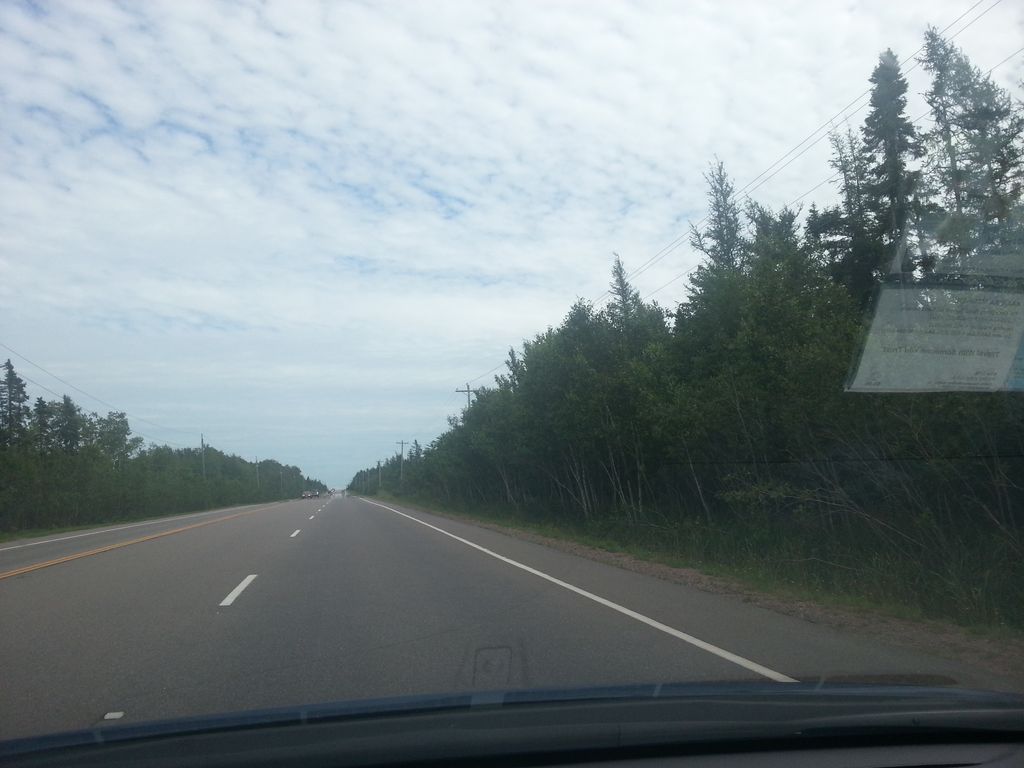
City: charlottetown